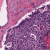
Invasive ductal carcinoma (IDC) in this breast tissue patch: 1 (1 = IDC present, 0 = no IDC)